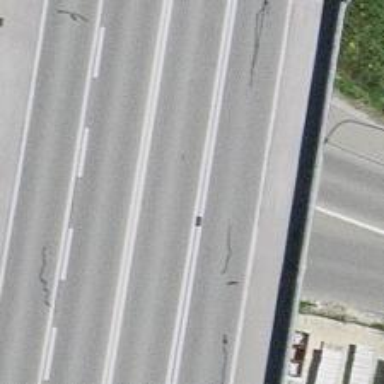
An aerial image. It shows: Primary link road with asphalt surface.